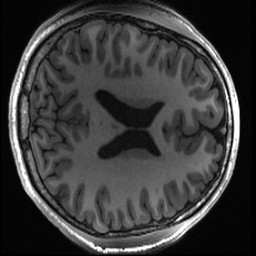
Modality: T1w
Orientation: axial
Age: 18
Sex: female